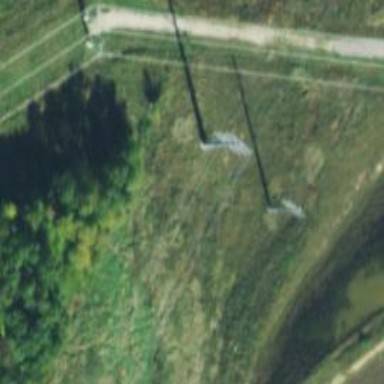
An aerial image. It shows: Power tower.